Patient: sex M, age 65
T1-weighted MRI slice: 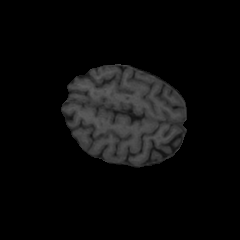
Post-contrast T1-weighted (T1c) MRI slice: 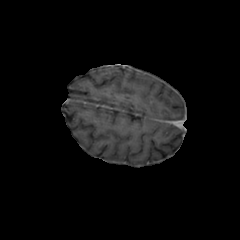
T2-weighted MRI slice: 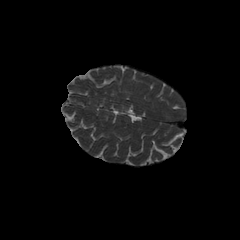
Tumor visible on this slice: no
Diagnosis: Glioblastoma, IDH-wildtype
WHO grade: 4